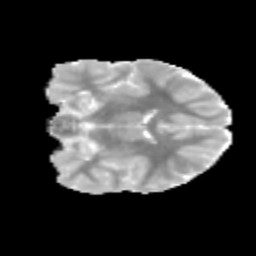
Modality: MD
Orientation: coronal
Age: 9
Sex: female
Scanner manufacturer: siemens
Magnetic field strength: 3 T
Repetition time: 3.8 s
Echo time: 0.07 s